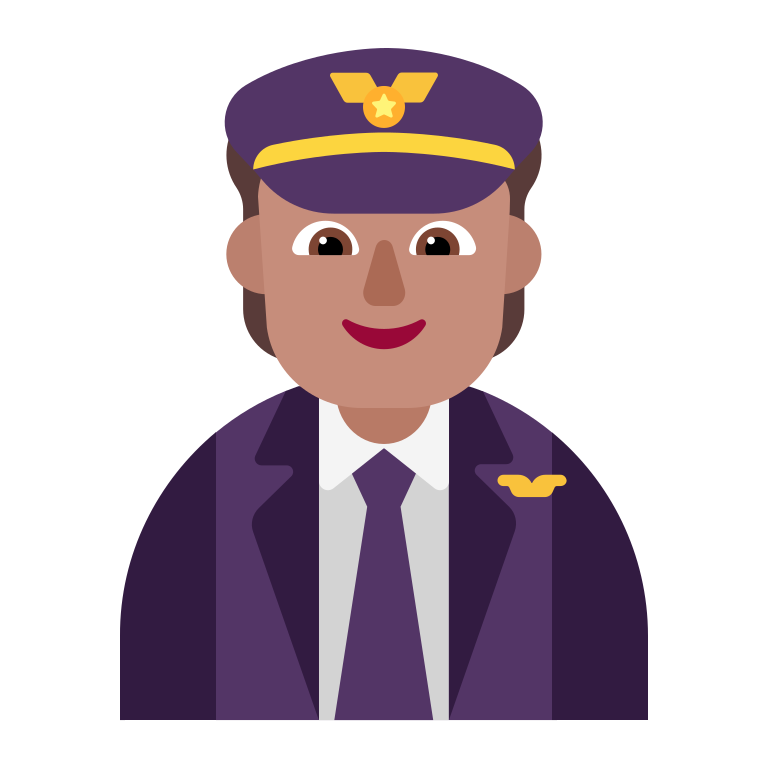
pilot flat